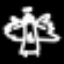
Label: angel